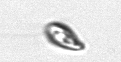
Label: Cryptophyta